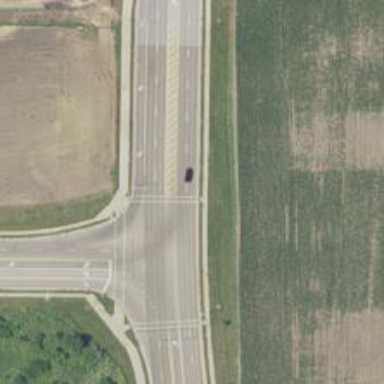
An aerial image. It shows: Uncontrolled road crossing with markings in the form of lines.